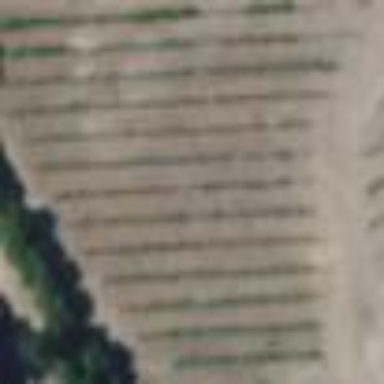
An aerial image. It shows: Vineyard with grape crops.